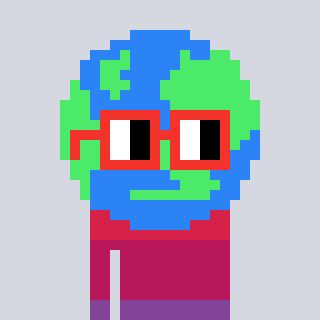
a pixel art character with square red glasses, a earth-shaped head and a teal-colored body on a cool background